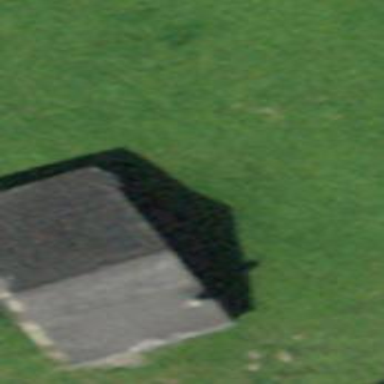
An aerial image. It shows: Rural barn.